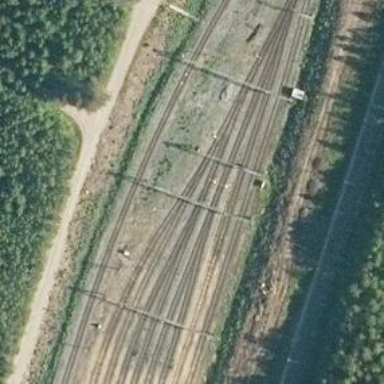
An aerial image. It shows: Rail yard with electrified contact lines for railway operations.